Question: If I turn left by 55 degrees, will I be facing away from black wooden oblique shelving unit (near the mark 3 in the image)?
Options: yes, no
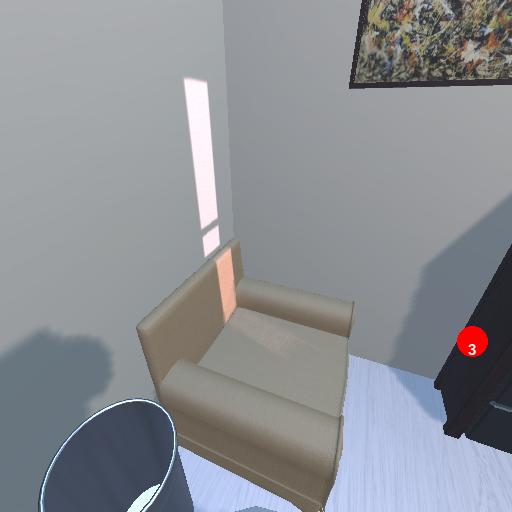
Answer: yes